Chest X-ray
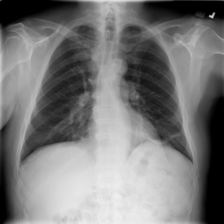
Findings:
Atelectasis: positive
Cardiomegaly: negative
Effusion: negative
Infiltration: negative
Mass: negative
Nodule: negative
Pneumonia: negative
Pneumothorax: negative
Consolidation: negative
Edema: negative
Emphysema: negative
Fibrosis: negative
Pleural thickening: negative
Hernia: negative